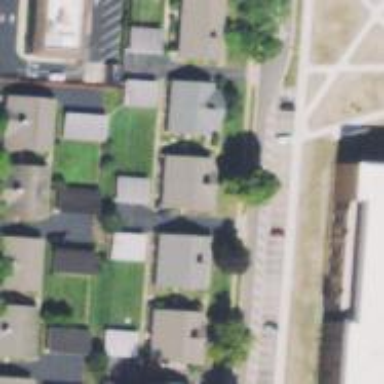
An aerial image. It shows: Residential driveway used as service road.